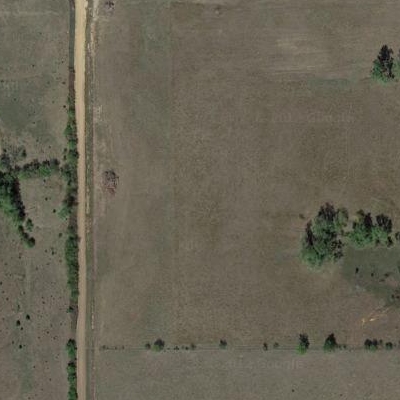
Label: aGrass